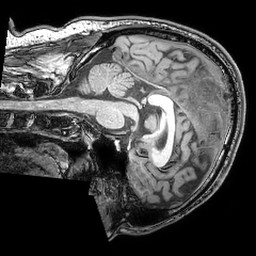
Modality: T1w
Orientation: sagittal
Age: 36
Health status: ill
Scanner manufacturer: philips
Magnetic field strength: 3 T
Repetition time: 0.007 s
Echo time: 0.0035 s